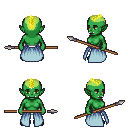
a pixel art fantasy rpg character, female body template, orc, green skin, overskirt, white pants, gold short mohawk hairstyle, black shoes, spear, four views (front, back, left, right), 2x2 character sprite sheet, small pixel art, hard edges, no anti-aliasing